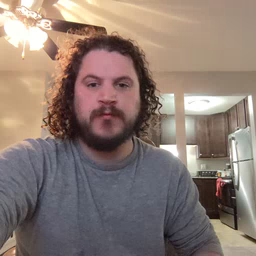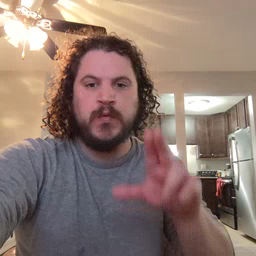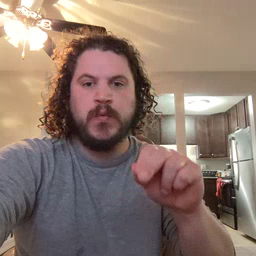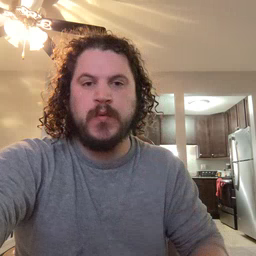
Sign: no